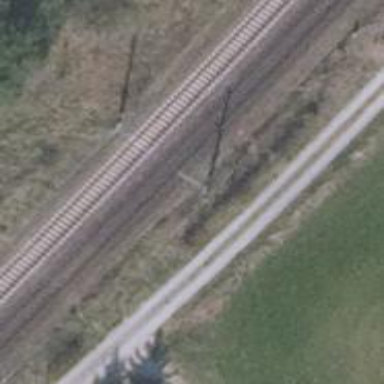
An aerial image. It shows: Railway milestone with catenary mast.